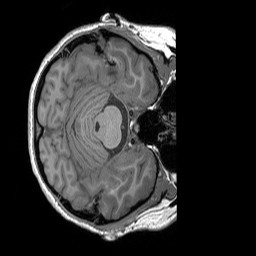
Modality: T1w
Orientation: axial
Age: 21
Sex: female
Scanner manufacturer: siemens
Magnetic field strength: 3 T
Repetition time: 1.9 s
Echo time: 0.00252 s